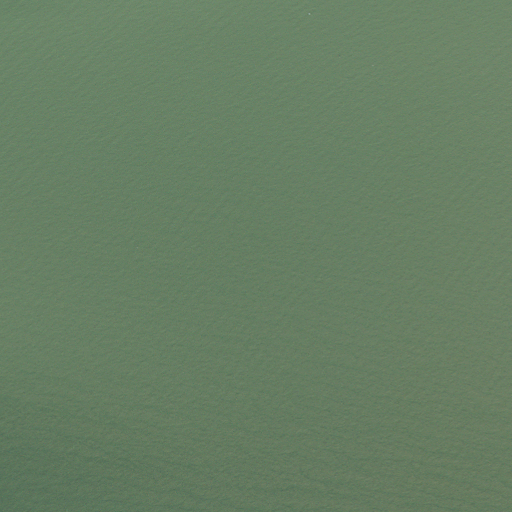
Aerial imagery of island in Maryland named Western Islands containing only open water